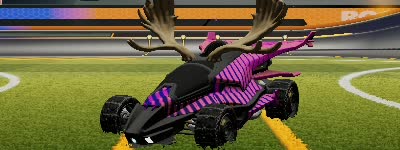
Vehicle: aftershock